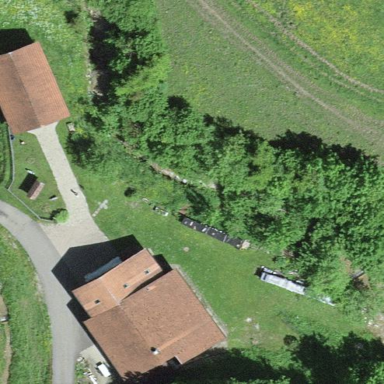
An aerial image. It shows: Farmyard area.